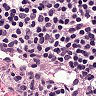
Metastatic tissue present: no